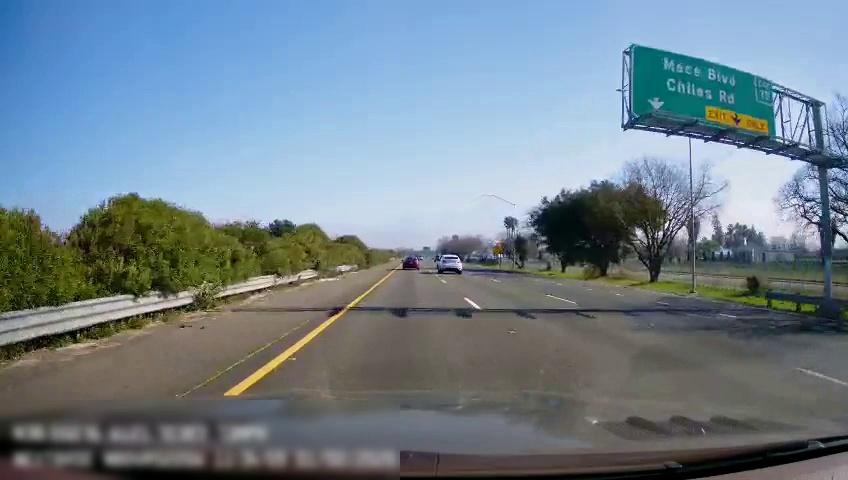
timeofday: Day
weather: Sunny
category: Drivable Space
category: Vehicles | Car
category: Vehicles | SUV
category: Lanes | Current Lane
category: Lanes | Current Lane
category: Lanes | Alternate Lane
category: Lanes | Alternate Lane
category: Traffic | Signs
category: Traffic | Signs